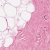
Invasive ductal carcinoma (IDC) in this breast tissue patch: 0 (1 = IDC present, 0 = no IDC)